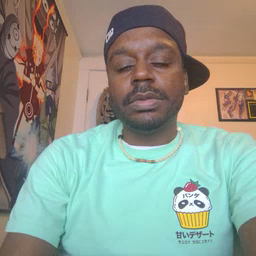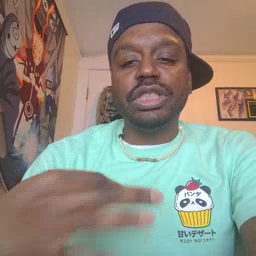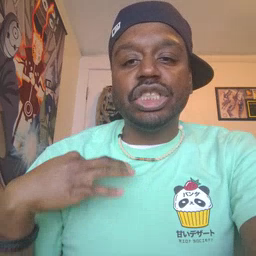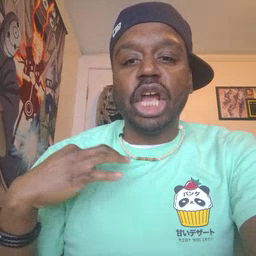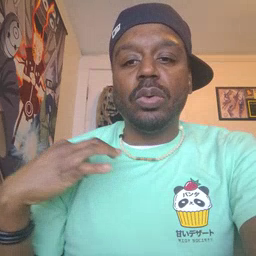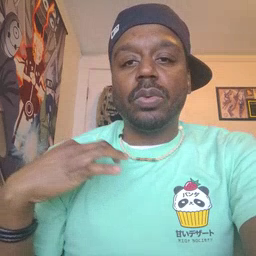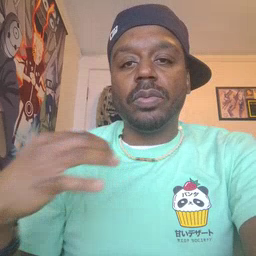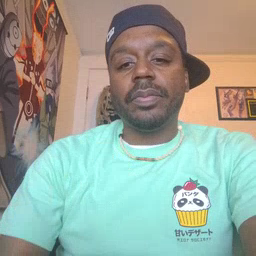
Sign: shirt